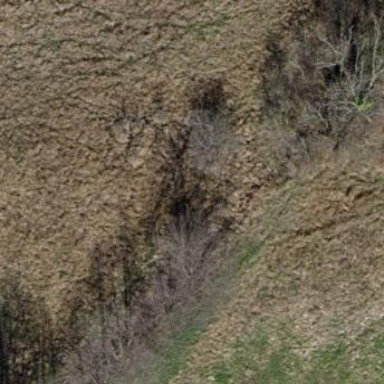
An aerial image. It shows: Patch of scrub vegetation.